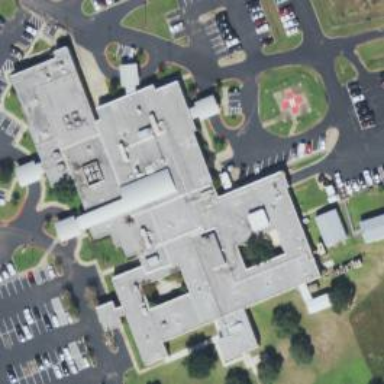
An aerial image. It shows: Healthcare clinic.